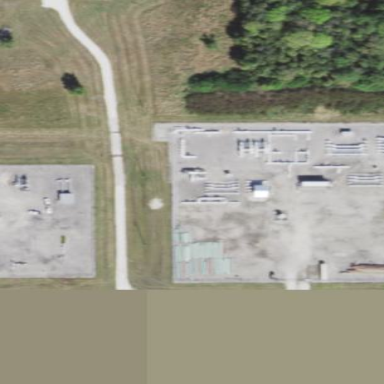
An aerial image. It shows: Industrial area dedicated to gas activities.